Question: Help me please to create 'Toolbar', which content will be over '@+id/left_drawer'? Is it possible?

'''
<LinearLayout
android:layout_width="match_parent"
android:layout_height="match_parent"
android:orientation="vertical">
<android.support.v7.widget.Toolbar
android:id="@+id/my_awesome_toolbar"
style="@style/MainTheme.ToolBar"
android:layout_width="match_parent"
android:layout_height="wrap_content">
<LinearLayout
android:layout_width="match_parent"
android:layout_height="wrap_content"
android:orientation="vertical">
<com.astuetz.RobottoRegularTextView
android:id="@+id/toolbar_title"
android:layout_width="wrap_content"
android:layout_height="wrap_content"
android:gravity="center"
android:textColor="@android:color/white"
android:textSize="20sp" />
<com.astuetz.RobottoLightTextView
android:id="@+id/toolbar_subtitle"
android:layout_width="wrap_content"
android:layout_height="wrap_content"
android:singleLine="true"
android:textColor="@android:color/white"
android:textSize="@dimen/small_text"
android:visibility="gone" />
</LinearLayout>
</android.support.v7.widget.Toolbar>
<FrameLayout
android:id="@+id/content_frame"
android:layout_width="match_parent"
android:layout_height="match_parent" />
</LinearLayout>
<!--ImageView for test -->
<ImageView
android:id="@+id/left_drawer"
android:layout_width="match_parent"
android:layout_height="match_parent"
android:layout_gravity="start"
android:layout_marginTop="0dp"
android:layout_marginBottom="0dp"
android:scaleType="centerCrop"
android:adjustViewBounds="true"
android:src="@drawable/background" />
'''
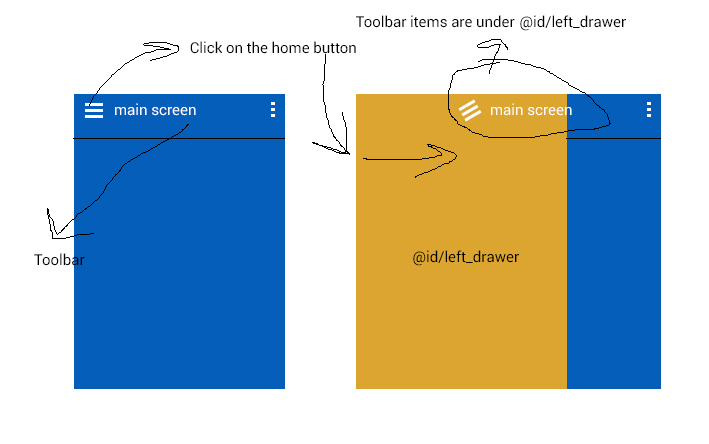
Answer: @hata was very close to the correct answer. U need to put 'Toolbar' after 'DrawerLayout', make 'Toolbar''s background transparent and create form before '@+id/content_frame' in 'DrawerLayout' which height will be '?attr/actionBarSize' with background color as Toolbar was. here is my solution for U
'''
<?xml version="1.0" encoding="utf-8"?>
<RelativeLayout xmlns:android="http://schemas.android.com/apk/res/android"
android:layout_width="match_parent"
android:layout_height="match_parent">
<com.kpi.timetable.views.HackyDrawerLayout
android:id="@+id/drawer_layout"
android:layout_width="match_parent"
android:layout_height="match_parent">
<LinearLayout
android:layout_width="match_parent"
android:layout_height="match_parent"
android:orientation="vertical">
<FrameLayout
android:layout_width="match_parent"
android:layout_height="?attr/actionBarSize"
android:background="@color/YOUR_ACTIONBAR_COLOR"/>
<FrameLayout
android:id="@+id/content_frame"
android:layout_width="match_parent"
android:layout_height="match_parent" />
</LinearLayout>
<ImageView
android:id="@+id/left_drawer"
android:layout_width="match_parent"
android:layout_height="match_parent"
android:layout_gravity="start"
android:layout_marginBottom="0dp"
android:layout_marginTop="0dp"
android:adjustViewBounds="true"
android:scaleType="centerCrop"
android:src="@drawable/background" />
</com.kpi.timetable.views.HackyDrawerLayout>
<!-- in your MainTheme.ToolBar style set background -->
<!-- color to "@android:color/transparent" or set it here -->
<!-- as android:background="@android:color/transparent" -->
<android.support.v7.widget.Toolbar
android:id="@+id/my_awesome_toolbar"
style="@style/MainTheme.ToolBar"
android:layout_width="match_parent"
android:layout_height="?attr/actionBarSize">
<LinearLayout
android:layout_width="match_parent"
android:layout_height="wrap_content"
android:orientation="vertical">
<com.astuetz.RobottoRegularTextView
android:id="@+id/toolbar_title"
android:layout_width="wrap_content"
android:layout_height="wrap_content"
android:gravity="center"
android:text="Raspisanie"
android:textColor="@android:color/white"
android:textSize="20sp" />
<com.astuetz.RobottoLightTextView
android:id="@+id/toolbar_subtitle"
android:layout_width="wrap_content"
android:layout_height="wrap_content"
android:singleLine="true"
android:textColor="@android:color/white"
android:textSize="@dimen/small_text"
android:visibility="gone" />
</LinearLayout>
</android.support.v7.widget.Toolbar>
</RelativeLayout>
'''